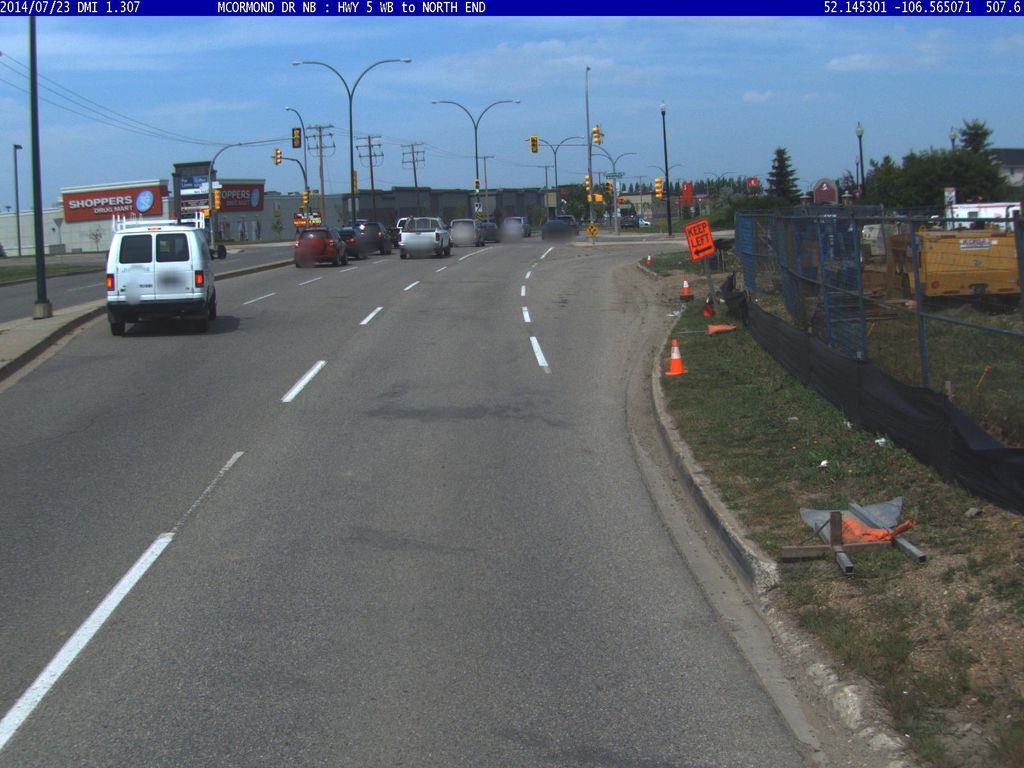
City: saskatoon